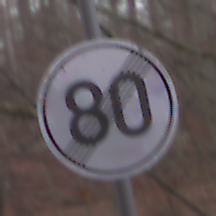
Verkehrszeichen: EndeGeschwindigkeit80
Umgebung: Outdoor, Nature
Tageszeit: Midday
Wetter: Overcast
Licht: Natural
Jahreszeit: Autumn
Kontrast: LowContrast